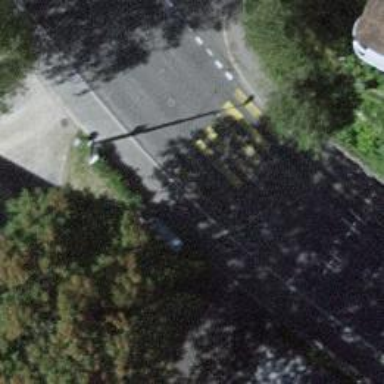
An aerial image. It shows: Kerb barrier.